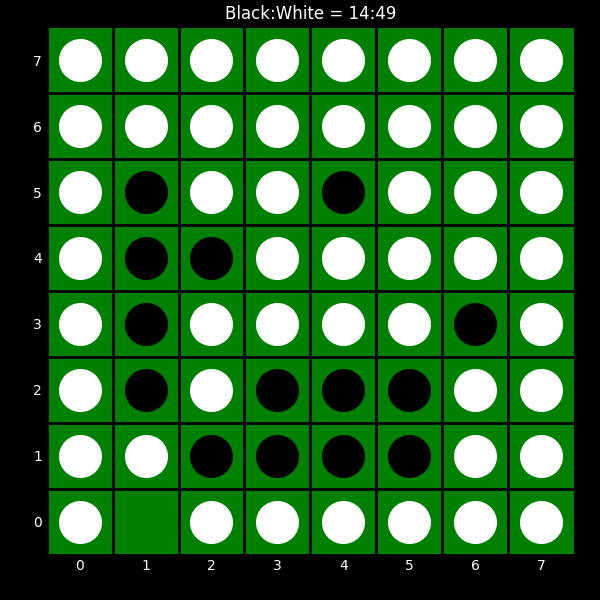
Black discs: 14
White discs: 49